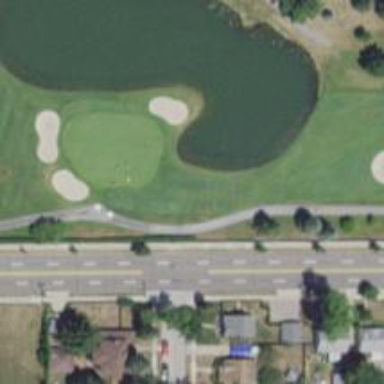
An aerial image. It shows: Service road used as golf cart path.